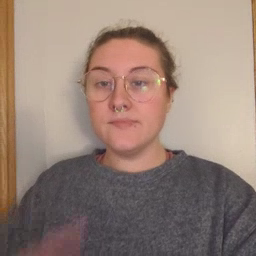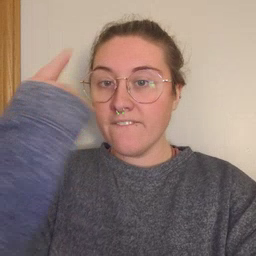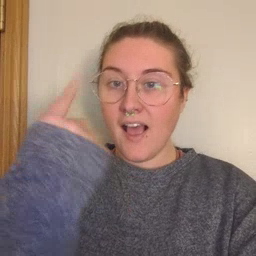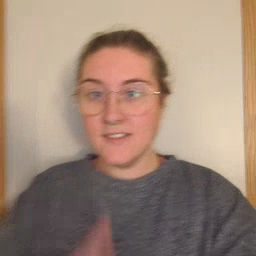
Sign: face